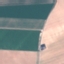
Label: AnnualCrop